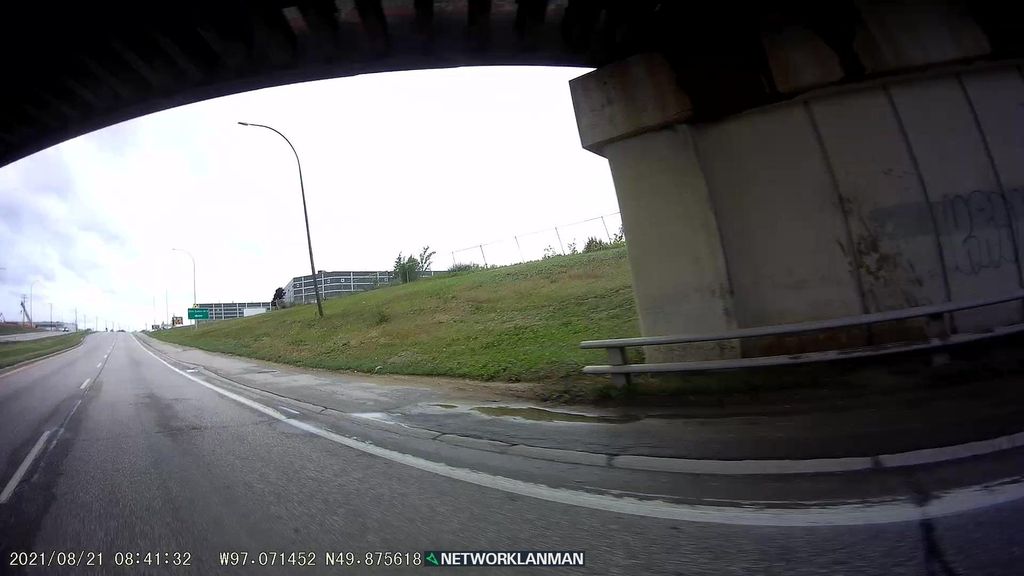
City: winnipeg